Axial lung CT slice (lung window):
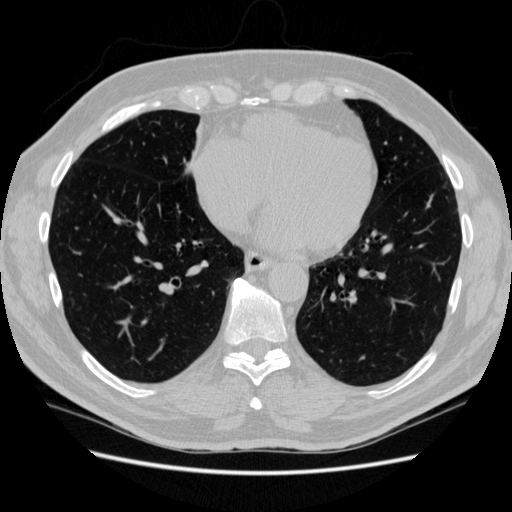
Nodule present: no